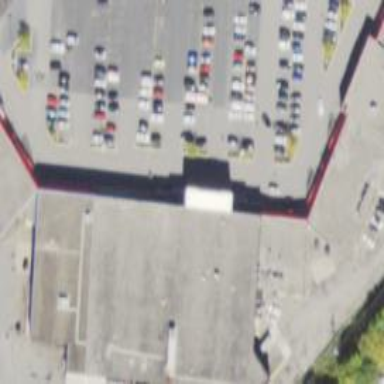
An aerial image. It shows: Supermarket.